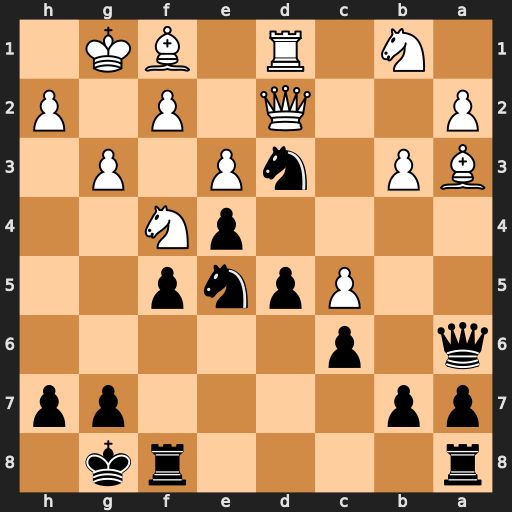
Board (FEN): r4rk1/pp4pp/q1p5/2Ppnp2/4pN2/BP1nP1P1/P2Q1P1P/1N1R1BK1
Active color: b
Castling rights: -
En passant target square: -
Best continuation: Nf3+ Kh1 Nxd2